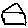
Label: house